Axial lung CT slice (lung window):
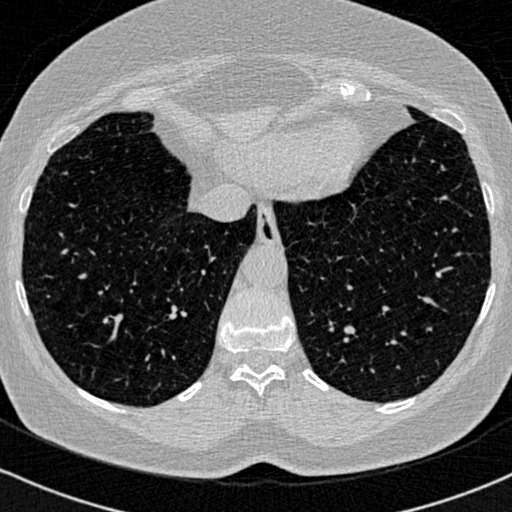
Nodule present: no